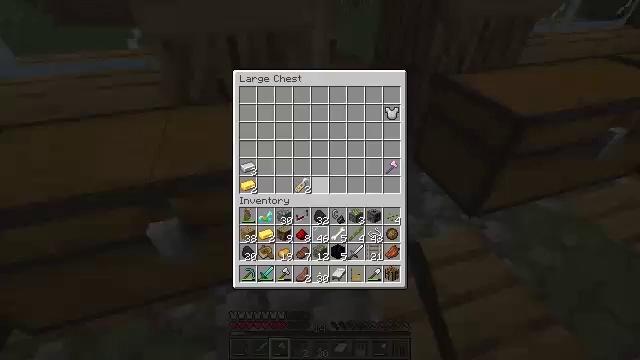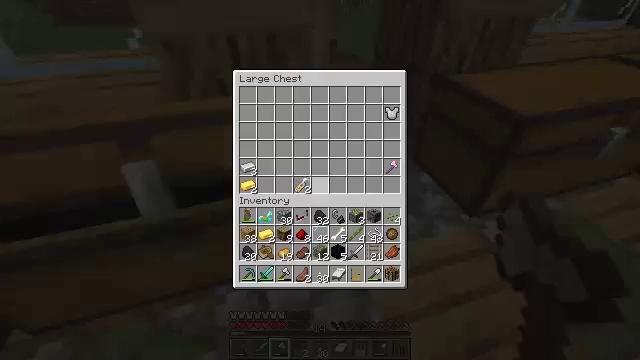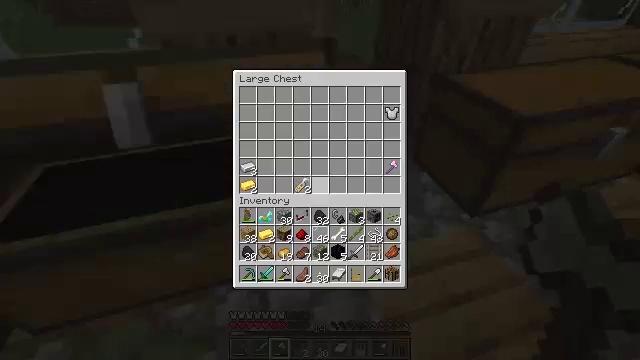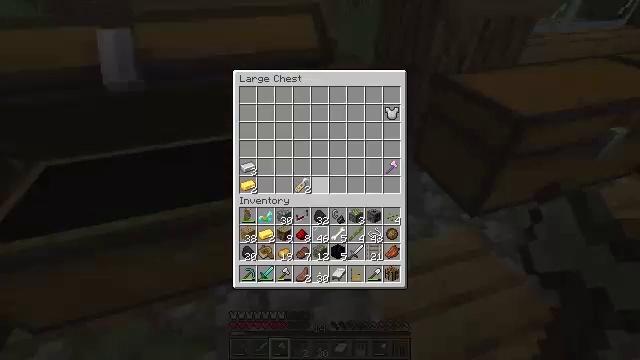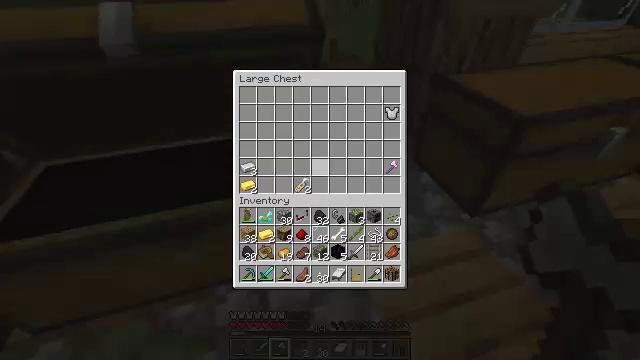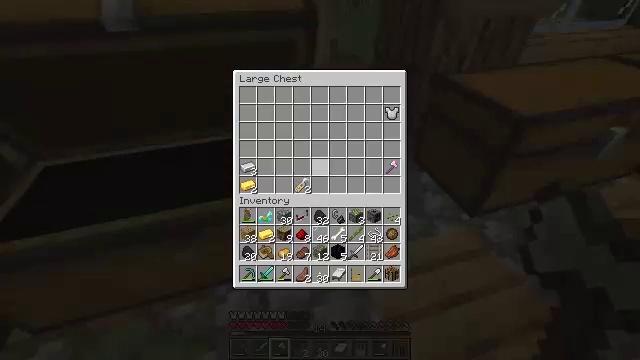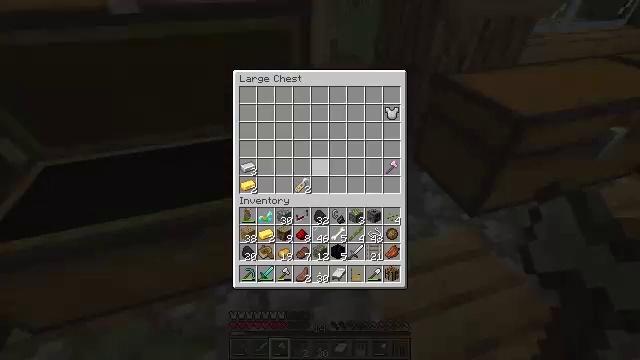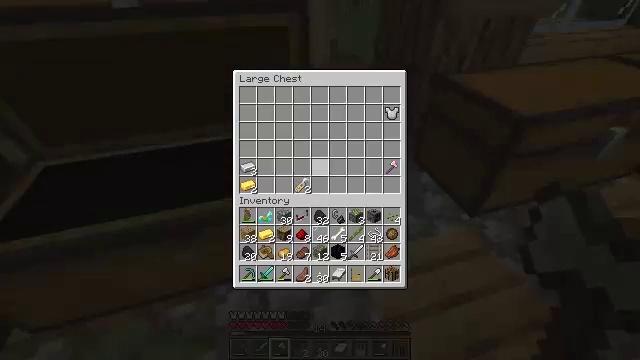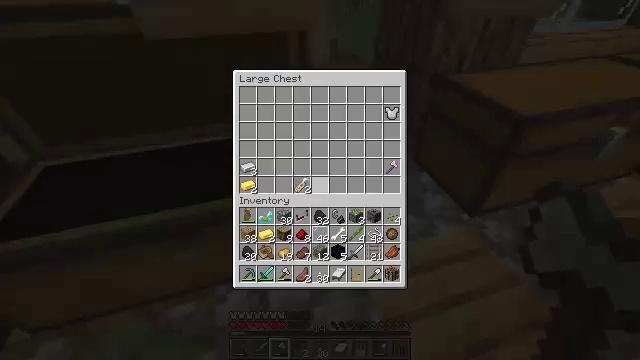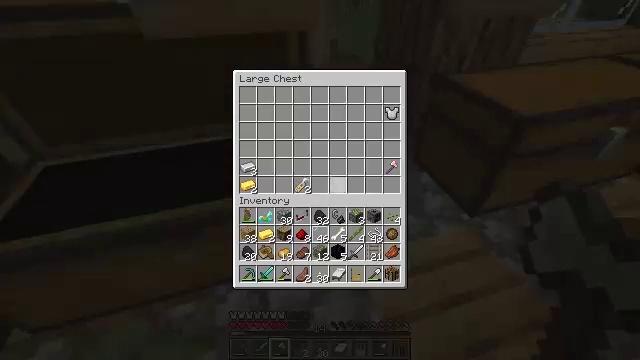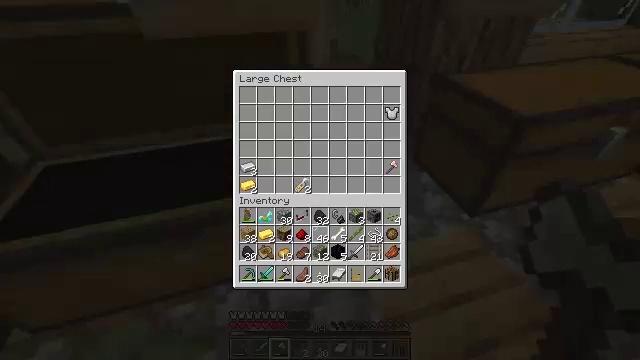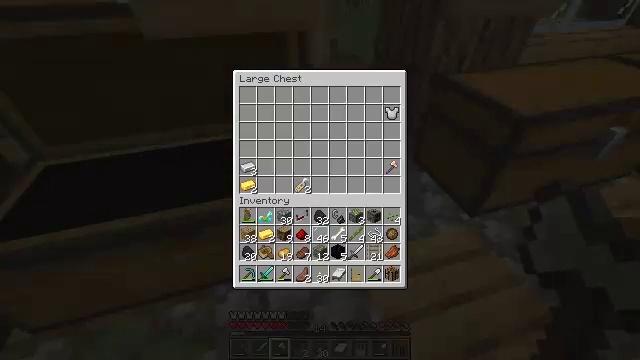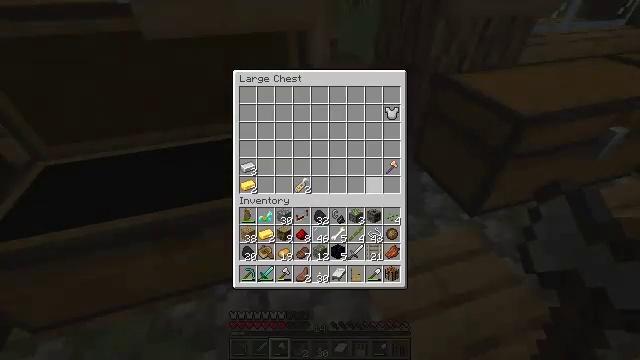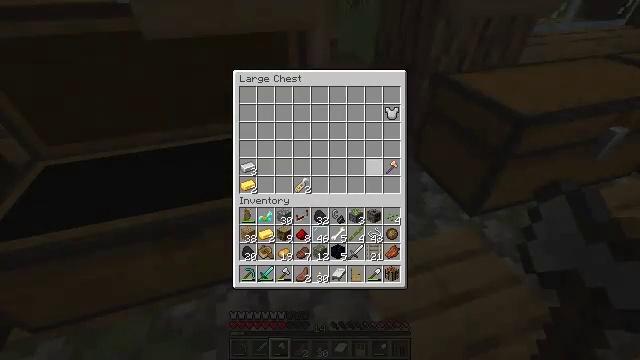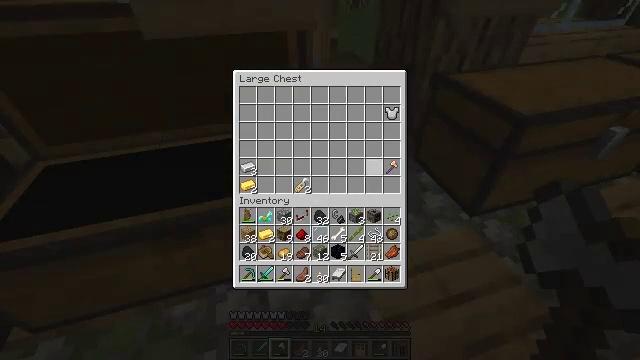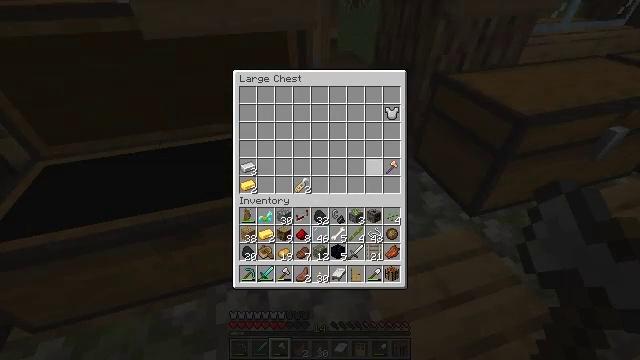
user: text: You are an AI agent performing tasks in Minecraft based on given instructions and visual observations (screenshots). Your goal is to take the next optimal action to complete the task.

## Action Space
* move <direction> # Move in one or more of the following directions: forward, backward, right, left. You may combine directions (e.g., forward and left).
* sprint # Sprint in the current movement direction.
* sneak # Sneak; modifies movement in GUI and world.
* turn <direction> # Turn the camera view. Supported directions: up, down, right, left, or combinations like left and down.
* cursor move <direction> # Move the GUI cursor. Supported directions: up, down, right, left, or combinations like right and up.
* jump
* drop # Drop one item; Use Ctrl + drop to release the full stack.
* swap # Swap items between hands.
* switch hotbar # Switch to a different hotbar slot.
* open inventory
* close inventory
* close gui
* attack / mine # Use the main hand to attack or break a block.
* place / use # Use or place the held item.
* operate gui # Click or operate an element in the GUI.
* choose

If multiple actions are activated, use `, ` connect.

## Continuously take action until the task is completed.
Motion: motion action
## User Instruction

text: Get the furnace back into your inventory.
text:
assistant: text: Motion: no_op
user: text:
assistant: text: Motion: no_op
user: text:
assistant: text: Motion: no_op
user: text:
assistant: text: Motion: cursor move up
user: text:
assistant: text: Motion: no_op
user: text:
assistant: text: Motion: no_op
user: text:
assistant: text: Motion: no_op
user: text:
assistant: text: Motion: cursor move down
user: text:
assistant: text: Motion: cursor move right and down
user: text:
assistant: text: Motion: cursor move right and down
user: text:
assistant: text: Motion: no_op
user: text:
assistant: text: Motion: cursor move right and up
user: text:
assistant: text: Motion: cursor move up
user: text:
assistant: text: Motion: cursor move up
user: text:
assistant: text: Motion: no_op
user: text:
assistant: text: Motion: no_op
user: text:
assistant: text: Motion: no_op
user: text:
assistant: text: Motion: cursor move down
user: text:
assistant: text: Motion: cursor move down
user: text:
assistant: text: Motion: cursor move down
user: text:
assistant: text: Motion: no_op
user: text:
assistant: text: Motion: no_op
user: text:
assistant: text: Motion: cursor move left
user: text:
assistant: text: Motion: cursor move left and up
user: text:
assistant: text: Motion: cursor move left
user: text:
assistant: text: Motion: cursor move left
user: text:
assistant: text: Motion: no_op
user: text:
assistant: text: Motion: no_op
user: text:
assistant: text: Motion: no_op
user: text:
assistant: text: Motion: no_op